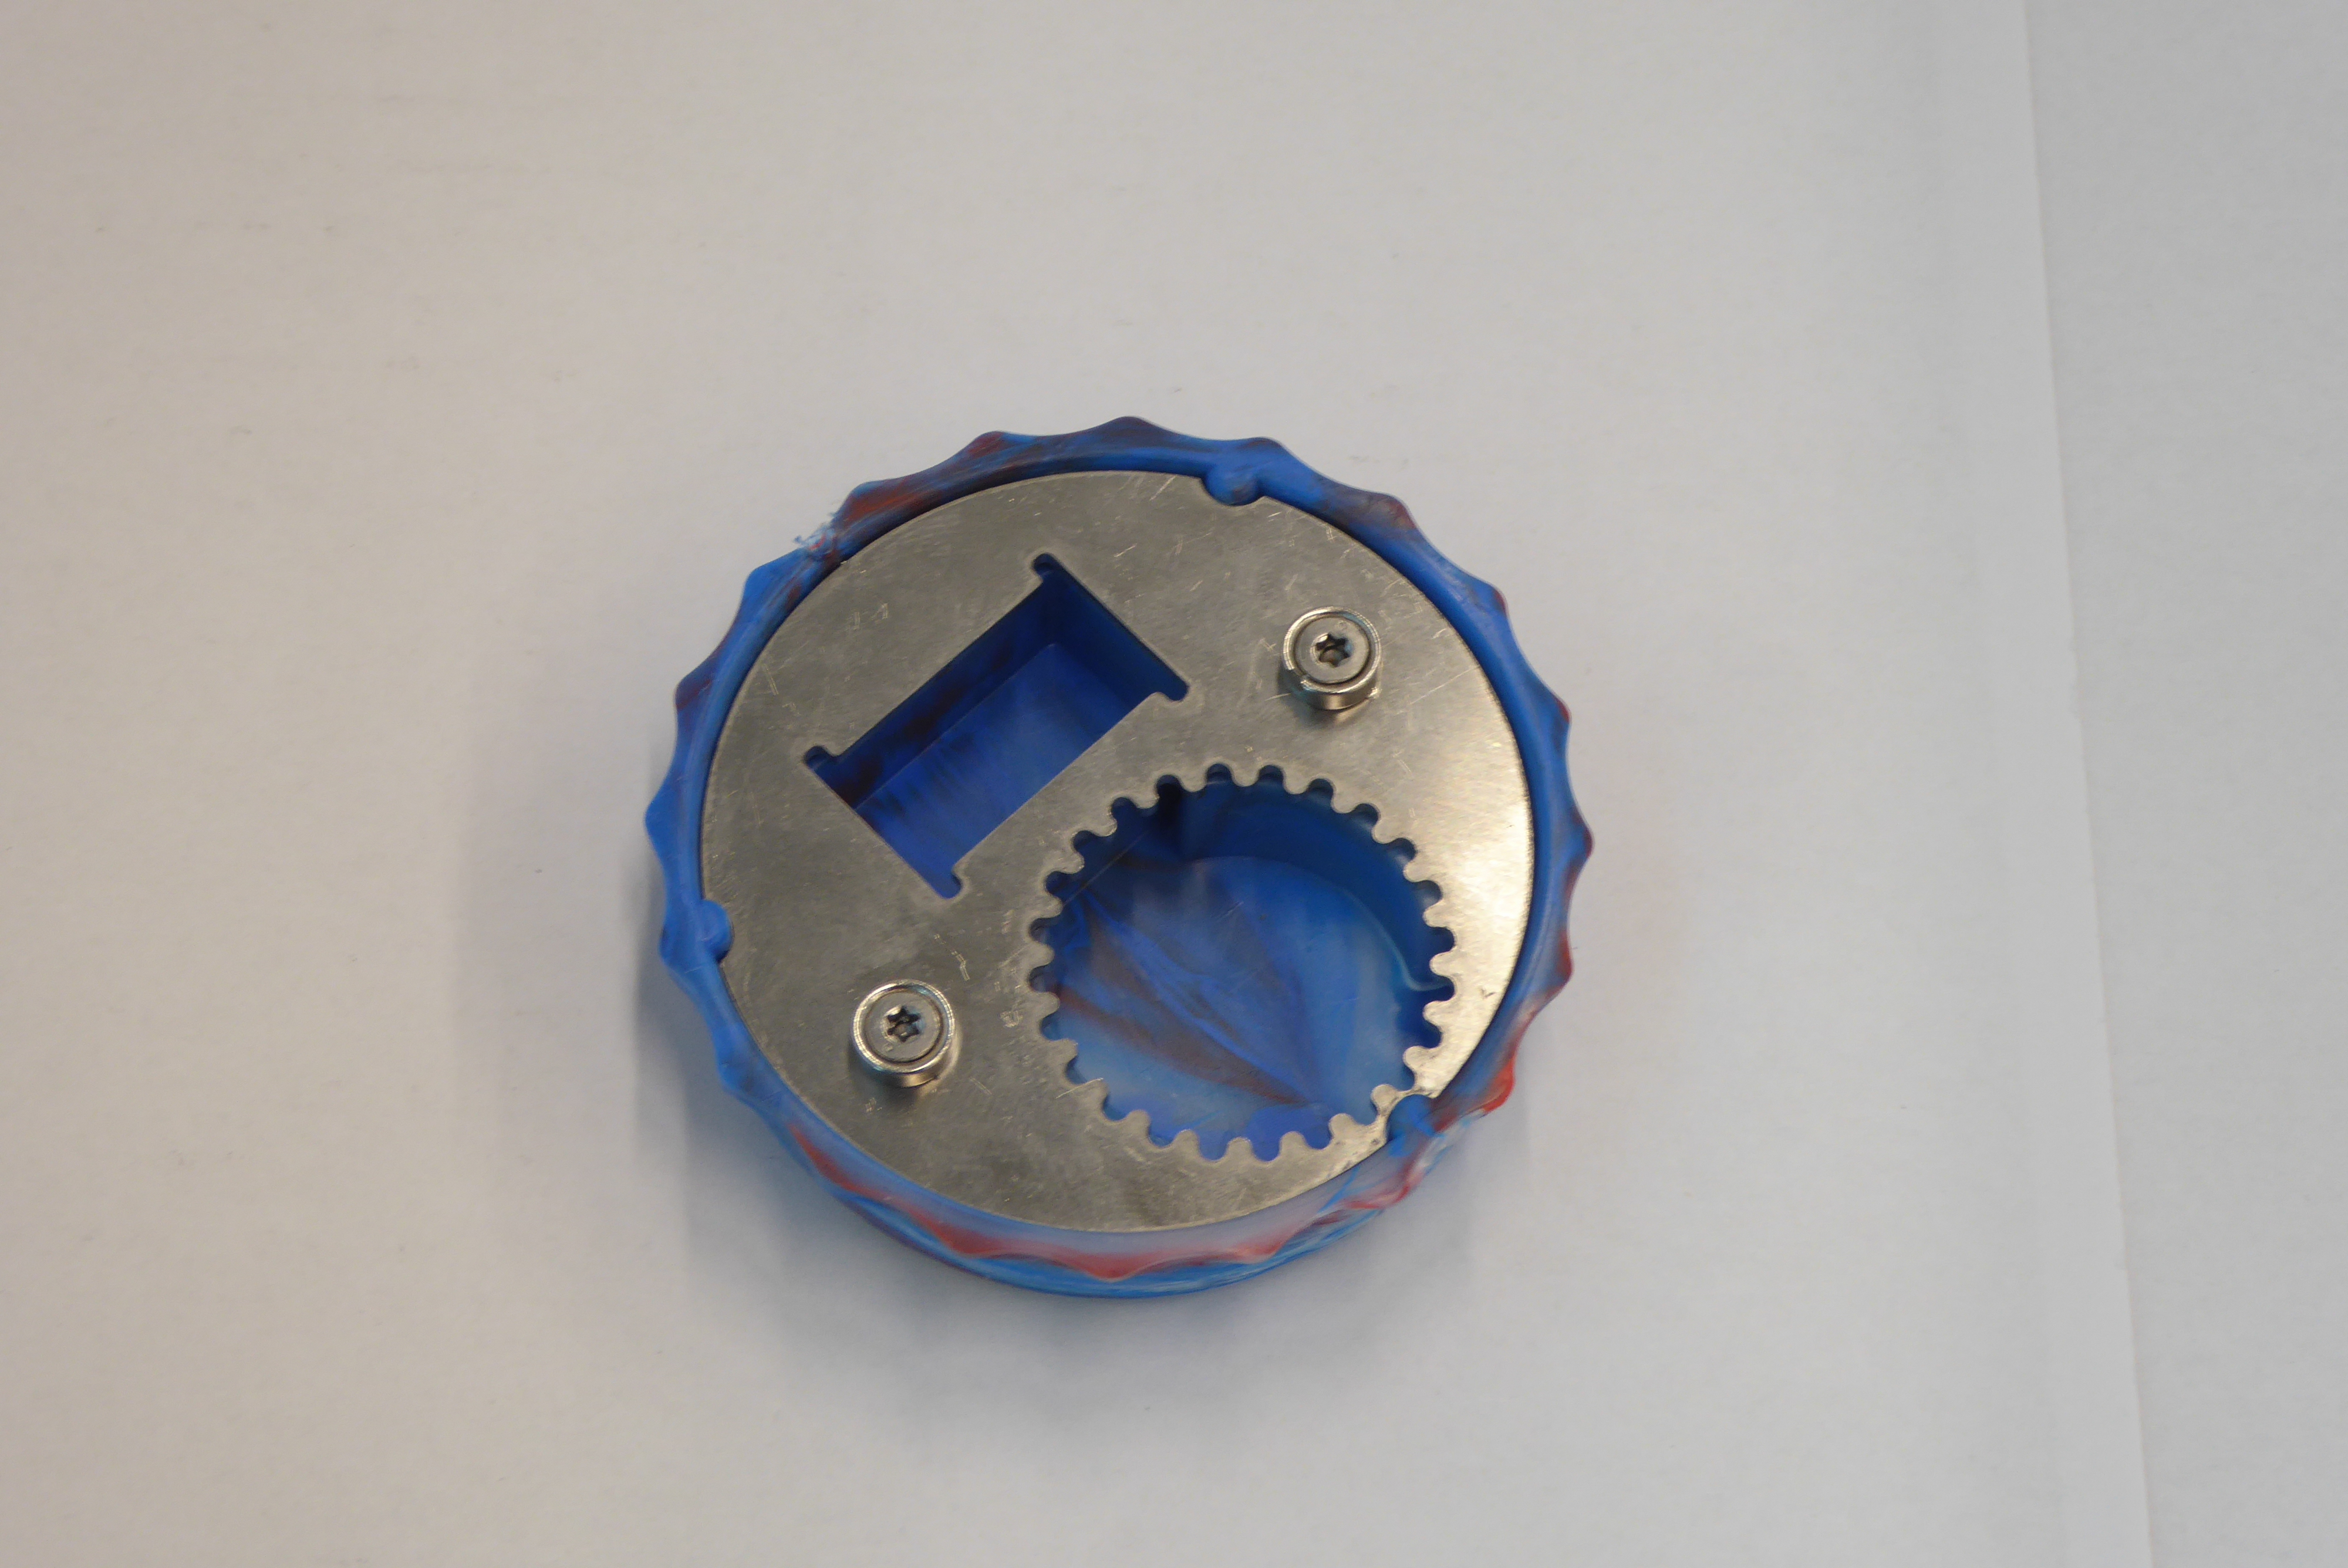
Label: Bottle Opener